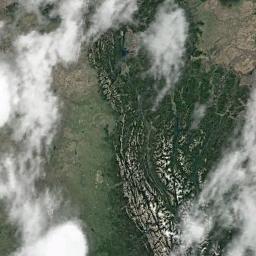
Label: cloud